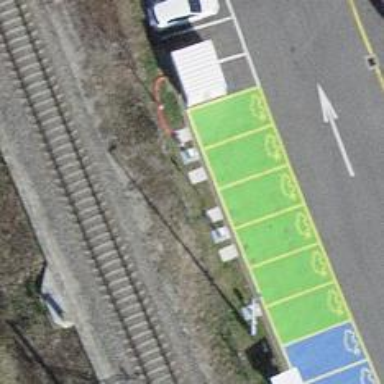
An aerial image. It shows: Charging station.